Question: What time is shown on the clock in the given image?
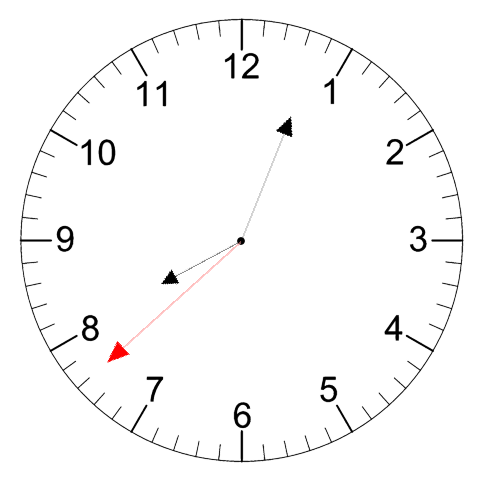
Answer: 08:03:38